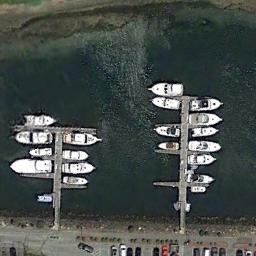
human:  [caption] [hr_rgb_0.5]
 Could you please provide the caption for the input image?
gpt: A lot of ships are in the harbor .

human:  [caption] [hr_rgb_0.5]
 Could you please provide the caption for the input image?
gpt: The harbor has some neatly docked boats and a parking lot is next to the harbor .

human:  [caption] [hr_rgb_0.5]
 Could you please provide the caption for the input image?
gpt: Some ships are moored on the sea next to the harbor next to the parking lot .

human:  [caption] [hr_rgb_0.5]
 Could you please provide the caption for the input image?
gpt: There are some ships and a parking lot at the harbor .

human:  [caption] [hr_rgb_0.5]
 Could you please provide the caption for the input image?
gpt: There are few ships in the harbor .